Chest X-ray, AP view. Patient: 14 years old, sex F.
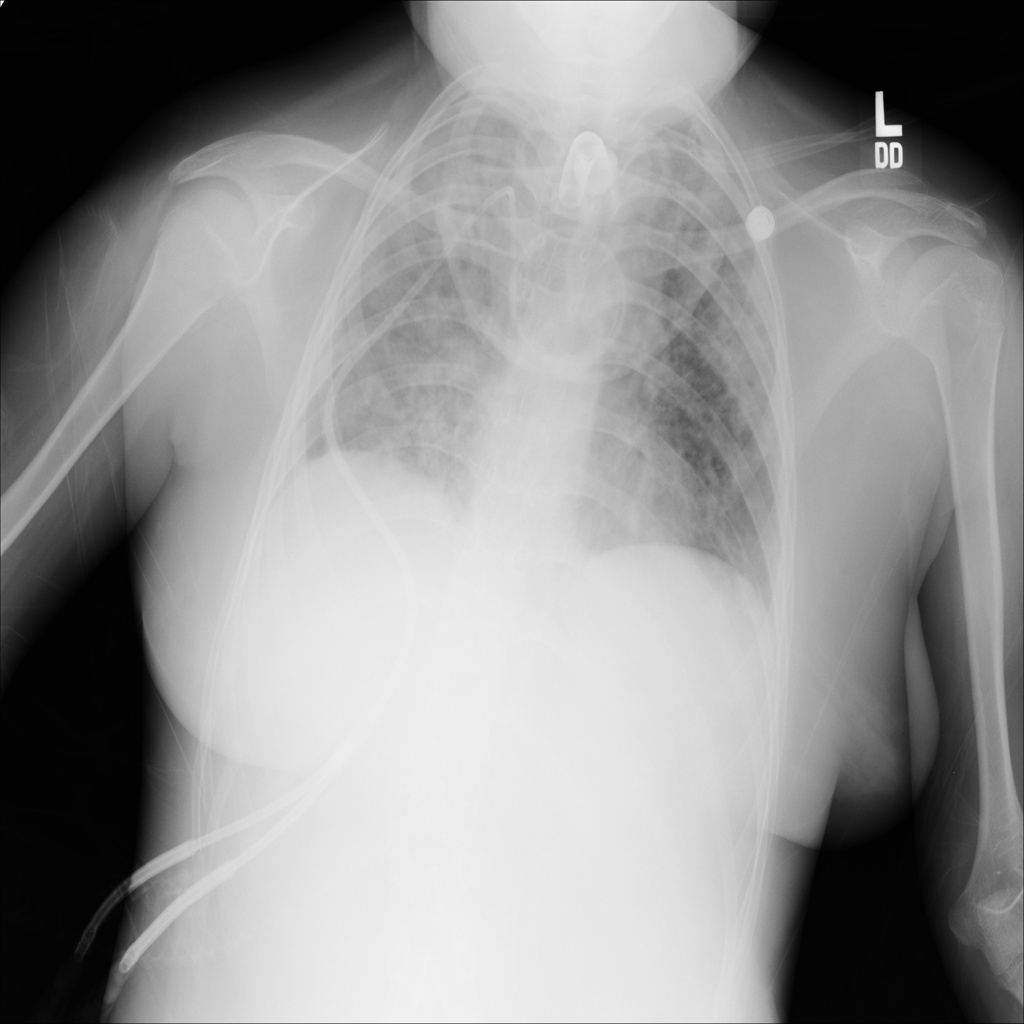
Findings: Consolidation, Infiltration